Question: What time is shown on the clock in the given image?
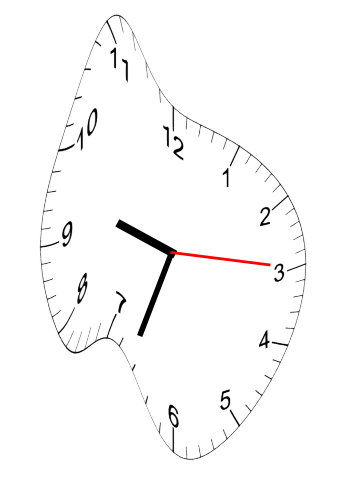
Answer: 09:33:15